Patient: sex M, age 64
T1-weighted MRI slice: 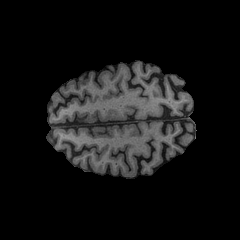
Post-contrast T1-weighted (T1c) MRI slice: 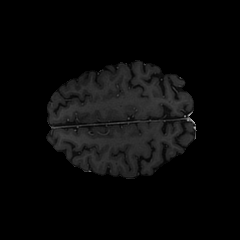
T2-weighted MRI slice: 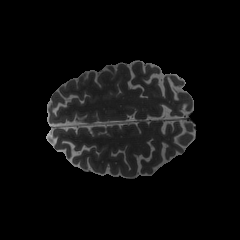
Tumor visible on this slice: no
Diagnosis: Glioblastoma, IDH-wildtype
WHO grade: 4